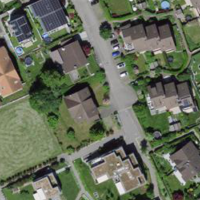
EUNIS habitat code: 55
Species observed at this site:
Eristalis tenax
Phoenicurus ochruros
Passer domesticus
Pieris brassicae
Calopteryx splendens
Vanessa atalanta